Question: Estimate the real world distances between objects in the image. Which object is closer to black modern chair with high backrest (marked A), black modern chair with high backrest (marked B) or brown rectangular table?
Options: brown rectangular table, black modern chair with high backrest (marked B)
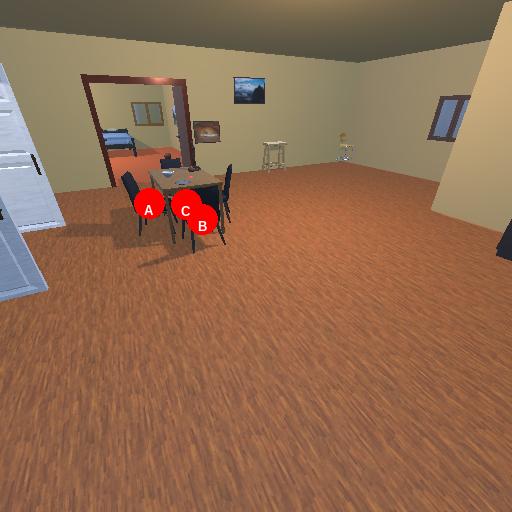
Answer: brown rectangular table